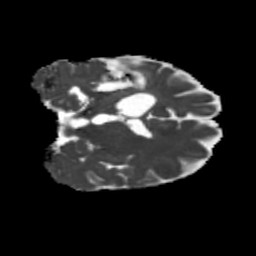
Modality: MD
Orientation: coronal
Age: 42
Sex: male
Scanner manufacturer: siemens
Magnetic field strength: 3 T
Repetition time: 5.25 s
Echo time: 0.08 s